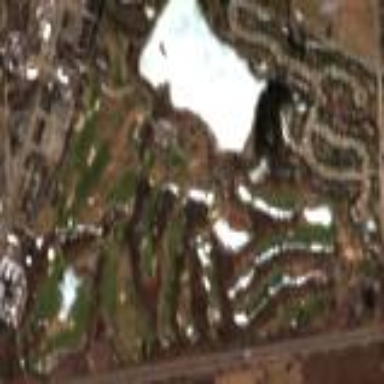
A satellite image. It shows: Golf course.